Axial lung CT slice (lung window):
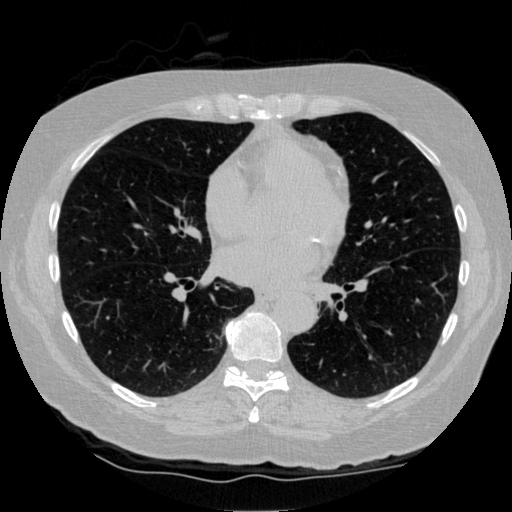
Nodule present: no